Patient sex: M
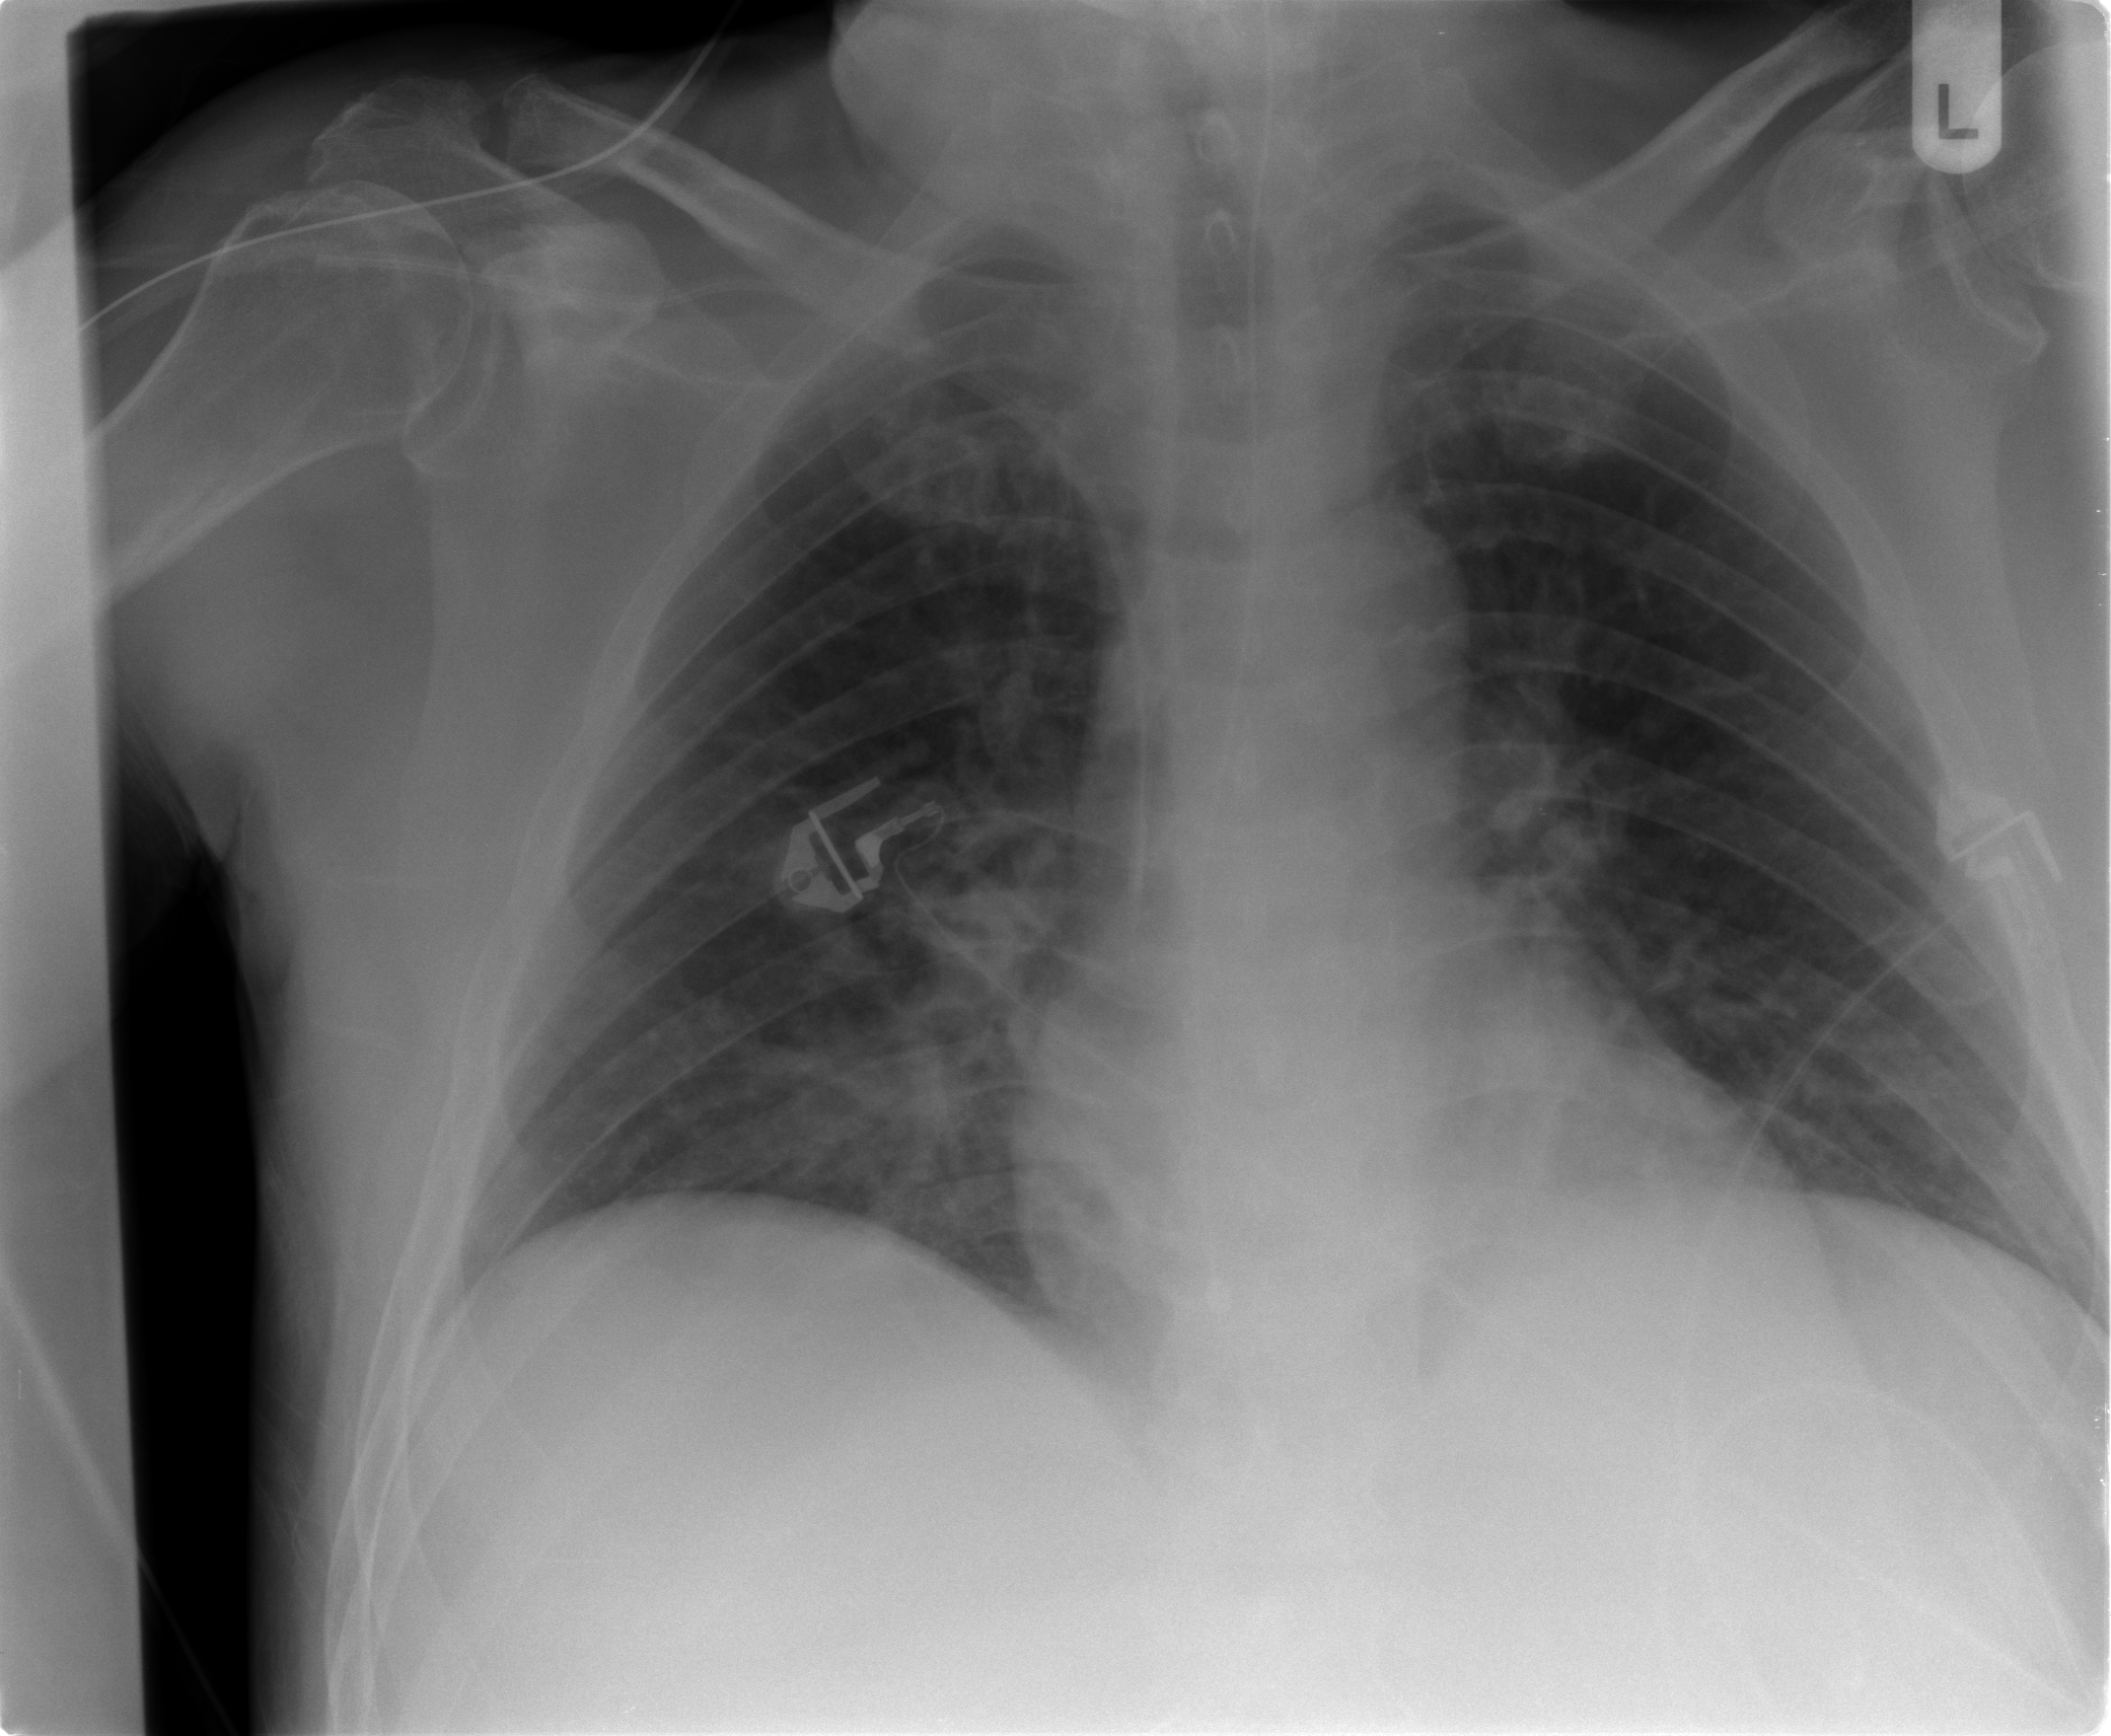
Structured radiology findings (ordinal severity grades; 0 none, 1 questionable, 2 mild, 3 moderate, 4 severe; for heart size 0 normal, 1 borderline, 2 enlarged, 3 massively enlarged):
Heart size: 0
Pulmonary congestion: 2
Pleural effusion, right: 0
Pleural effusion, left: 0
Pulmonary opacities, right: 1
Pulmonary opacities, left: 0
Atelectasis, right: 2
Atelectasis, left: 0